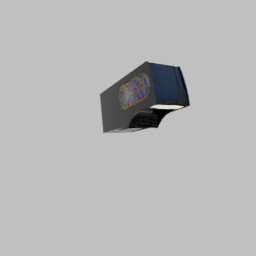
Label: electronics